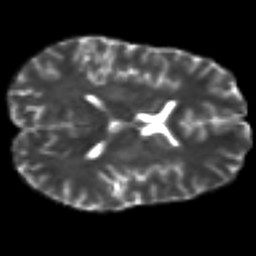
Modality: T2w
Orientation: axial
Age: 36
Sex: male
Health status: ill
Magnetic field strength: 3 T
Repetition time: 8.4 s
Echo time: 0.0926 s